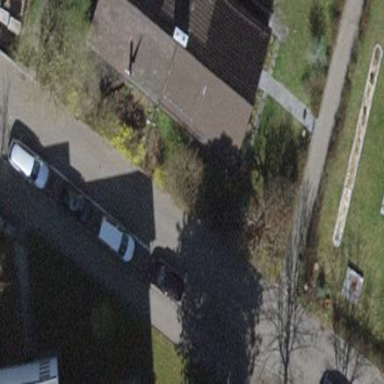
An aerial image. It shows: Semidetached house with tile roof.